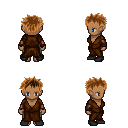
a pixel art fantasy rpg character, female body template, human, dark skin, brown robe, teal pants, brown bedhead hairstyle, leather bracers, black shoes, four views (front, back, left, right), 2x2 character sprite sheet, small pixel art, hard edges, no anti-aliasing